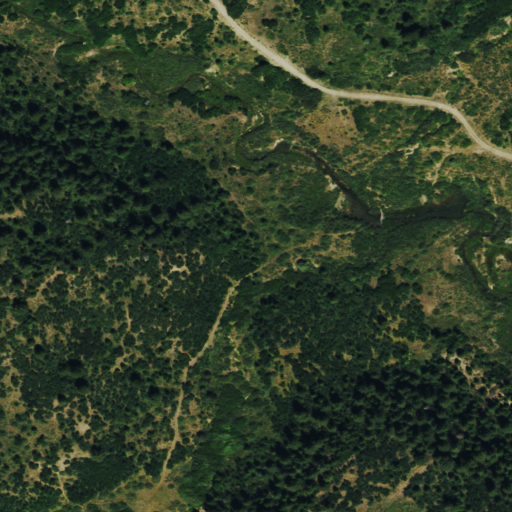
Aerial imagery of valley in Colorado named Middle Ranch Canyon containing deciduous forest, shrub, evergreen forest, mixed forest, and herbaceous wetlands